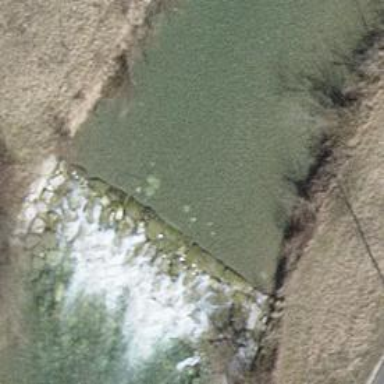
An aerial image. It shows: Weir along the waterway.